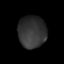
Tissue: lung
Cell type: Epithelial cells
Senescence score: 0.2321
Nuclear area (px): 873
Mean DAPI intensity: 51.364